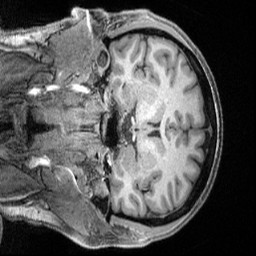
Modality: T1w
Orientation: coronal
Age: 36
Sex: female
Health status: healthy
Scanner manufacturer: siemens
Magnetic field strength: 3 T
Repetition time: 2.4 s
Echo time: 0.00222 s